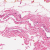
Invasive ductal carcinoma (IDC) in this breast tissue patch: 0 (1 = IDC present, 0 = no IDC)